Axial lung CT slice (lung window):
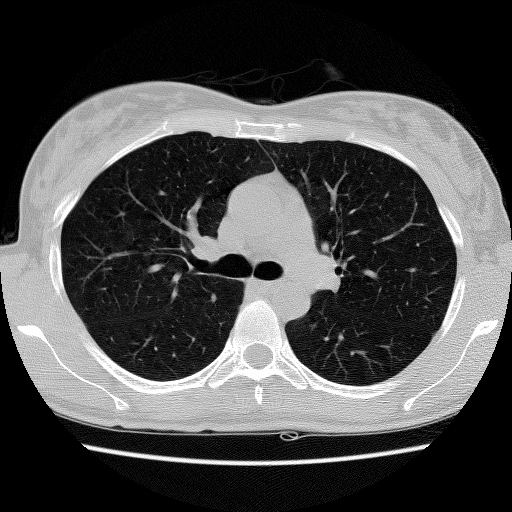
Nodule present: no